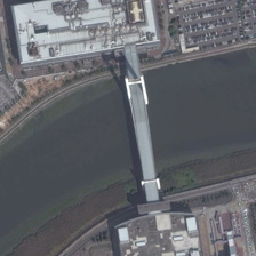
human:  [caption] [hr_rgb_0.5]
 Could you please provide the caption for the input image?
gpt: the bridge connects two factories crossing the river .

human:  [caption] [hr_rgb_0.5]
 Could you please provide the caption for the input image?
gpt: We can see a building near the parking lot connected to another building through a bridge with two towers.

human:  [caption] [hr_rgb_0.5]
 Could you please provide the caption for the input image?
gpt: We can see a building near the parking lot, which is connected to another building and is a bridge with two towers.

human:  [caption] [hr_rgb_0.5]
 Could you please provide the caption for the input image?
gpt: the white straight bridge connects the two buildings on both sides of the river .

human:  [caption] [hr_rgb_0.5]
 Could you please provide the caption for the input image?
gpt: several buildings and a parking lot are in two sides of a river with a bridge over it .